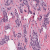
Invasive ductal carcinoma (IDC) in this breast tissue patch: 1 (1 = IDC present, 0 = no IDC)